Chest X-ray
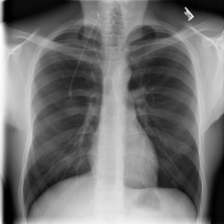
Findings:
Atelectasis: negative
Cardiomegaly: negative
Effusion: negative
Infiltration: negative
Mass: negative
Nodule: negative
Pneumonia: negative
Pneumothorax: negative
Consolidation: negative
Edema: negative
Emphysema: negative
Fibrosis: negative
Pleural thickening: negative
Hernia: negative